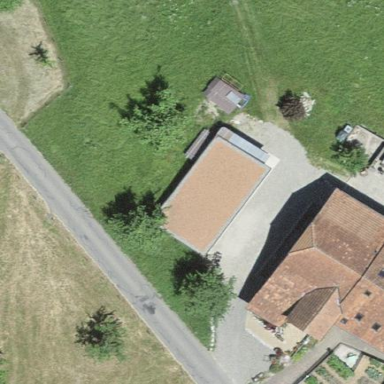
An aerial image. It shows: Carport building.